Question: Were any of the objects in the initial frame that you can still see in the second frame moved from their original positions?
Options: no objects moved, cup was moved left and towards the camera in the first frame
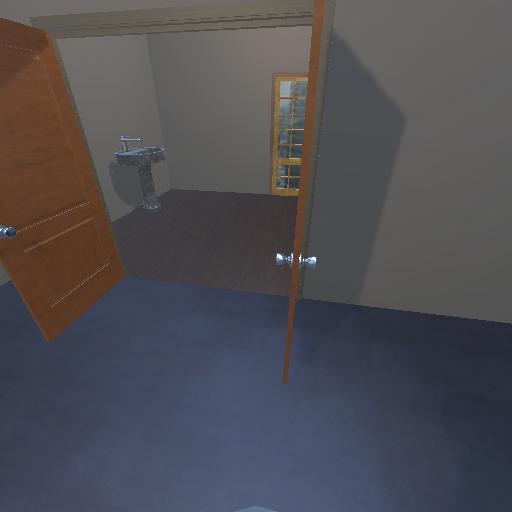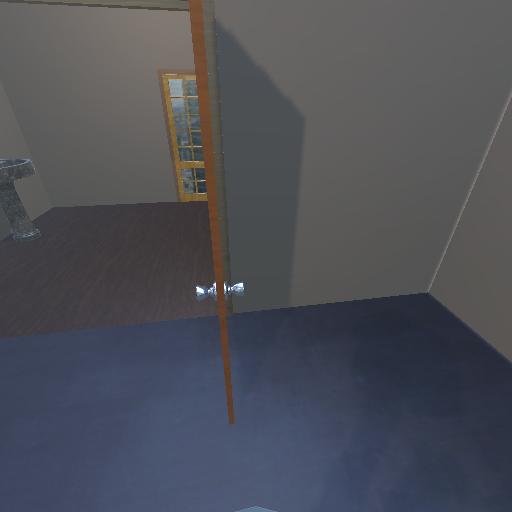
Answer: no objects moved